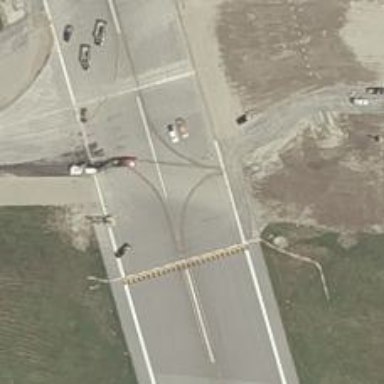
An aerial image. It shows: View of taxiway at the airport.